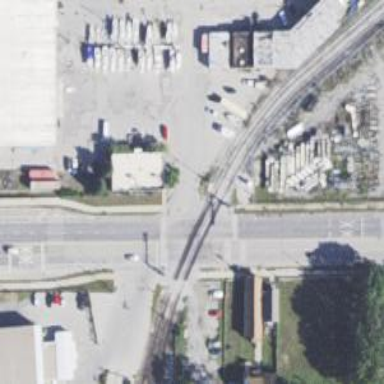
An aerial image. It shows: Railway crossing.